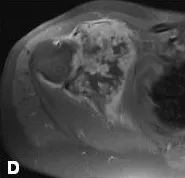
D; Axial T1-weighted post-contrast MR image showing a heterogenous contrast-enhancing lesion destroying the glenoid and extending into the gleno-humeral joint. The lesion is lobulated and loculated with central areas of lower signal intensity, suggestive of a chondroid lesion.
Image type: radiology (mri)